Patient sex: F
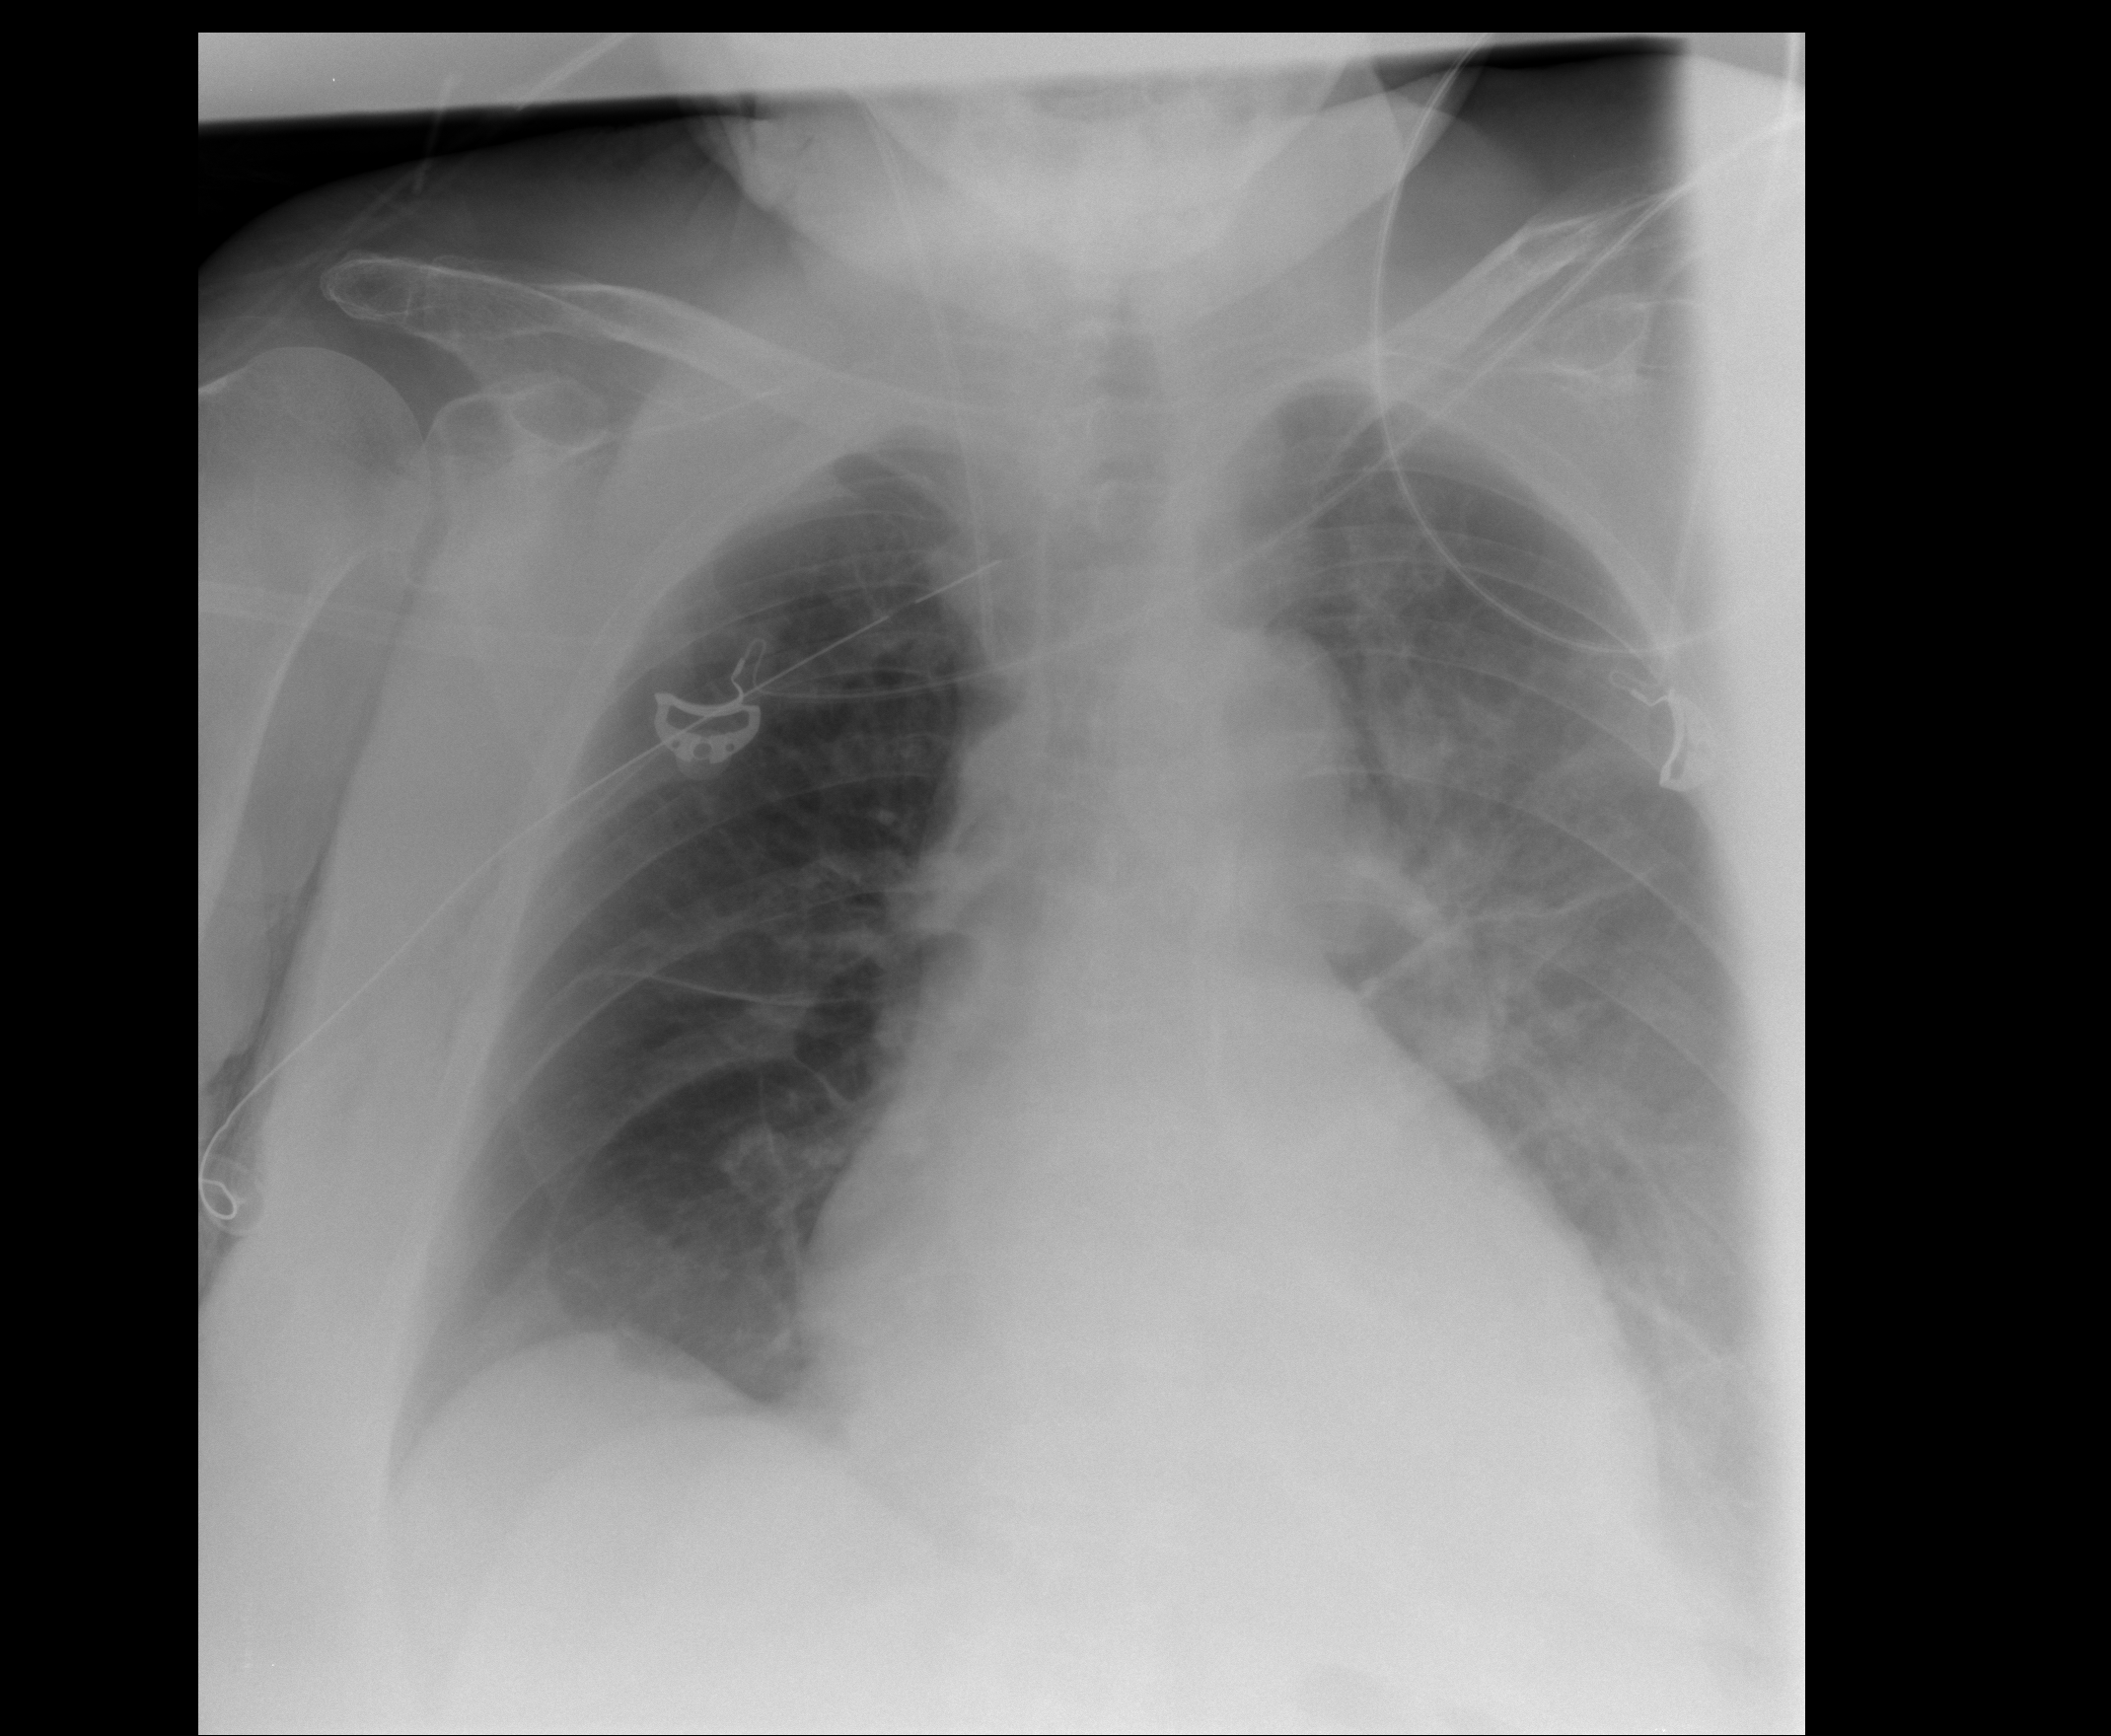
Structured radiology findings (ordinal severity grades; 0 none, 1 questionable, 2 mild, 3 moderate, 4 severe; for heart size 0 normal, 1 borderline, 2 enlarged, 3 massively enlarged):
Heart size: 1
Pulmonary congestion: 0
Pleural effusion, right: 0
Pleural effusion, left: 2
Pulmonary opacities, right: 0
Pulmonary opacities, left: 0
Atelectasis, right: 2
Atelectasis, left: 2